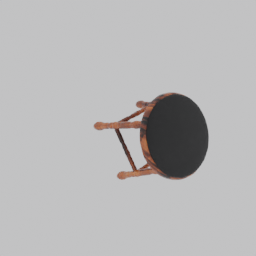
Label: furniture